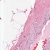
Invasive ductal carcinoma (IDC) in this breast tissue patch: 0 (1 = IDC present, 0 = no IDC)